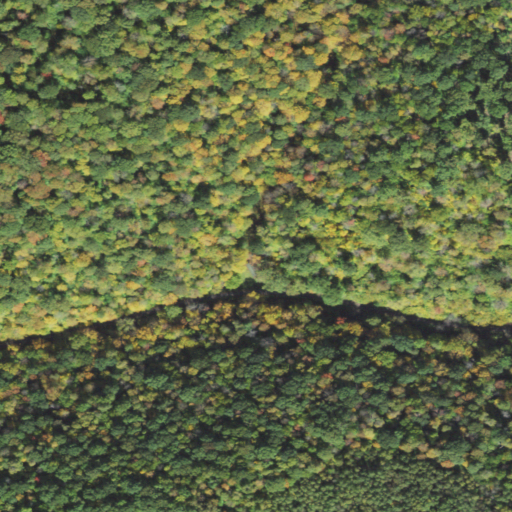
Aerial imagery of valley in Pennsylvania named Winnie Hollow containing deciduous forest, open development, and mixed forest